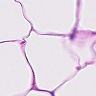
Metastatic tissue present: no